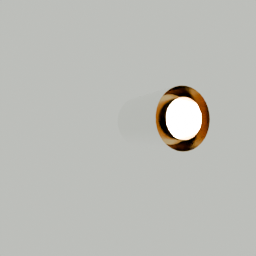
Label: lighting